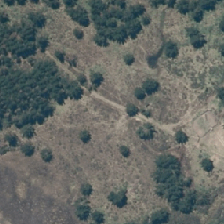
Land cover: low_producing_grassland